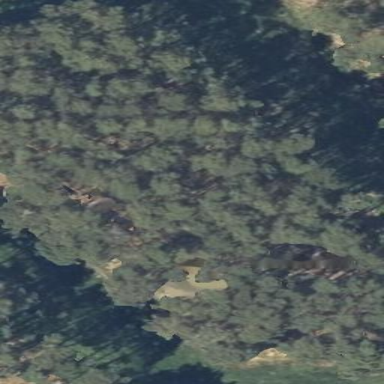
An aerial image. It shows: Forest area.